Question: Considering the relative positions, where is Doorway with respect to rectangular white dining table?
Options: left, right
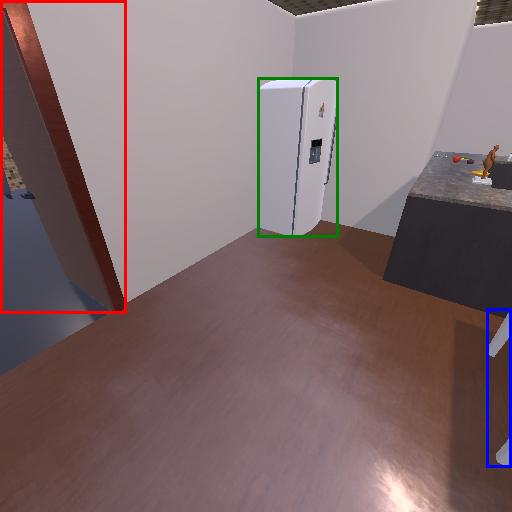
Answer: left